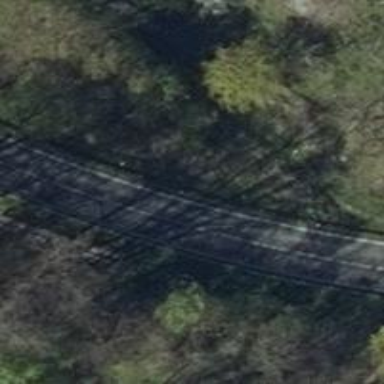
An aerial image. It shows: Asphalt road classified as primary highway.